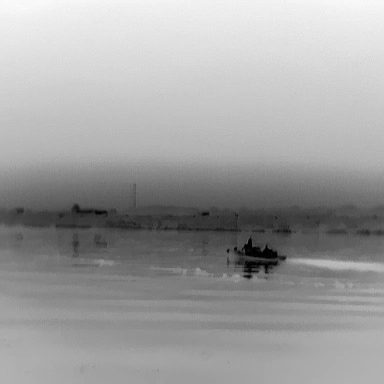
There is a warship in the infrared image.